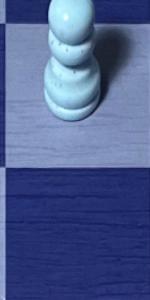
Label: Empty